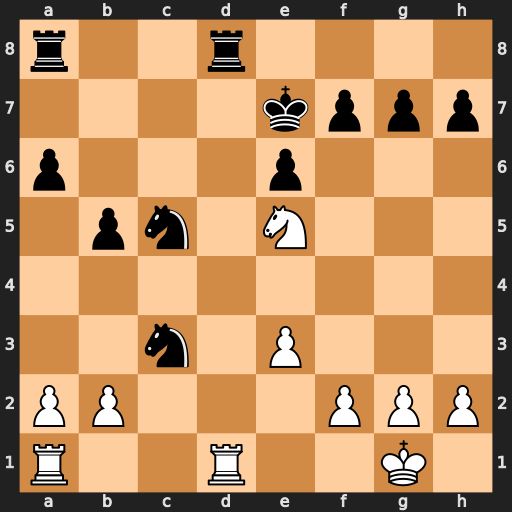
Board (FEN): r2r4/4kppp/p3p3/1pn1N3/8/2n1P3/PP3PPP/R2R2K1
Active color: w
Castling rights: -
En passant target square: -
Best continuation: Nc6+ Ke8 Rxd8+ Rxd8 Nxd8